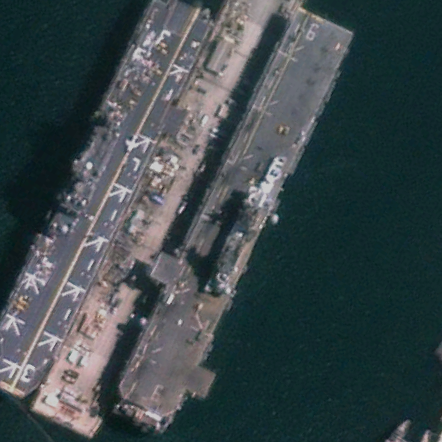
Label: assault